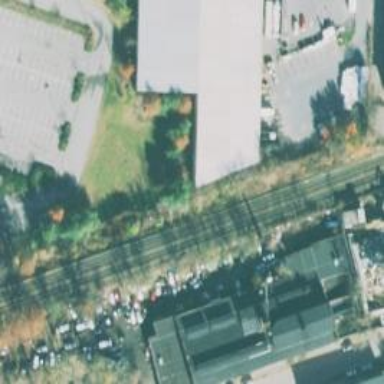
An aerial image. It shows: Abandoned railway.